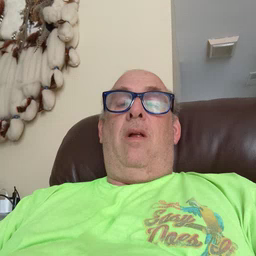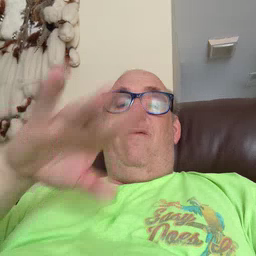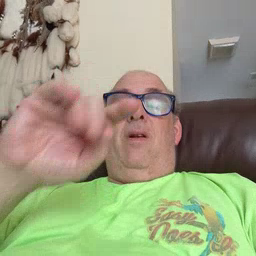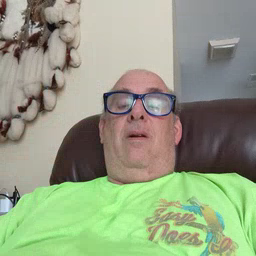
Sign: find